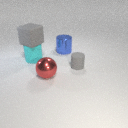
large gray rubber cube above large cyan rubber cylinder